Question: I faced off with such problem: the web site <URL>, and when it shows mobile layout, images displayed for 2-3 seconds and then dissapeared, instead of it just transparent rectangle with a digit:
Any ideas how to fix it?
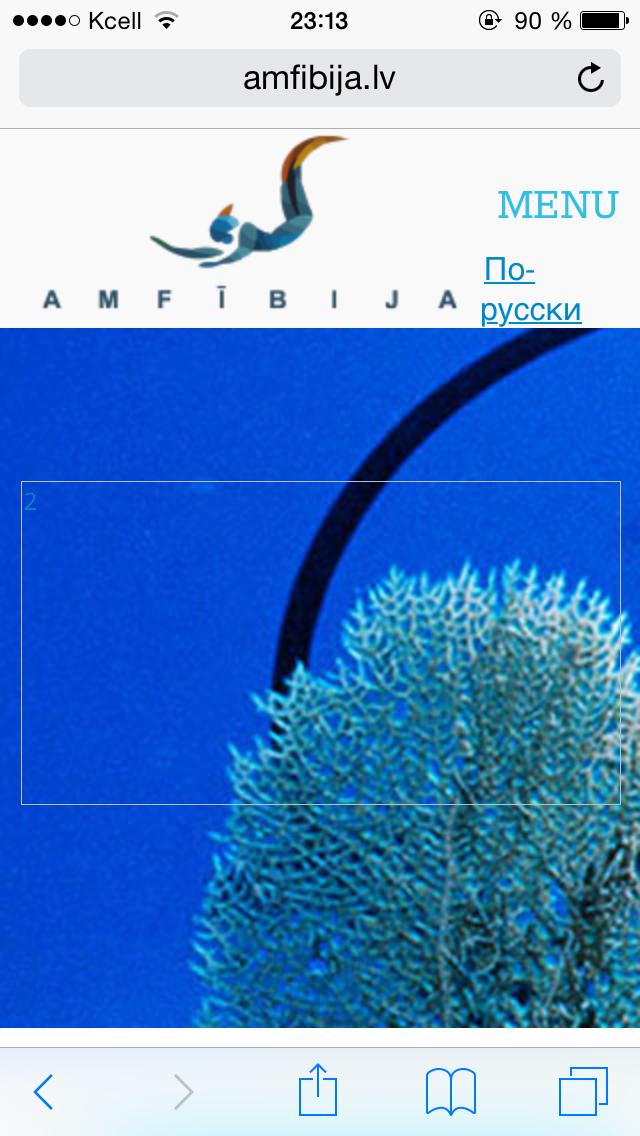
Answer: Yes, It looks like your images are trying to pull a retina version of the image. If you look at the paths to the images while you're in mobile view you will see the following:
'''
<img src="http://amfibija.lv/wp-content/uploads/2014/11/model-334739_150-80x80@2x.jpg" alt="Georgii avatar" width="80" height="80">
'''
From what I can tell after trying to view the image via the path provided, the image doesn't exist.
I would recommend uploading a retna version of your image to that specific location. That should solve your problem.
If you view the page using chrome and open it using the mobile developer tools, you can see the same results and view the page code to help you see the issue.